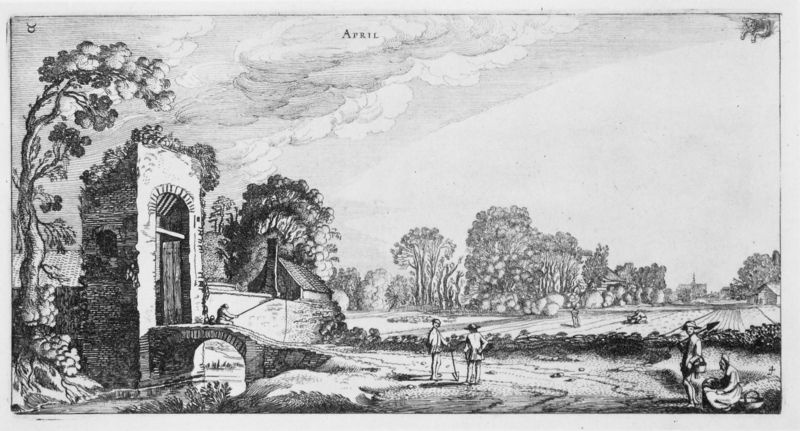
Titel: Die zwölf Monate mit Sternzeichen II
Künstler: Jan van de Velde
Schlagwörter: baum, himmel, mann, wasser, wolken, bäume, fluss, frauen, landschaft, menschen, frau, männer, schwarz, tür, weiss, zeichnung, haus, weg, wiese, wolke, stein, bach, feld, felder, wind, brücke, pfad, wiesen, land, bauern, schornstein, turm, fischer, acker, ernte, ziegel, grafik, wetter, korb, bauer, tor, ruine, burg, kohle, druck, stich, angel, bleistift, jahr, portal, ländlich, eiche, monat, schaufel, spaten, angler, widder, april, schippe, uruine